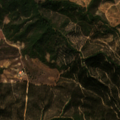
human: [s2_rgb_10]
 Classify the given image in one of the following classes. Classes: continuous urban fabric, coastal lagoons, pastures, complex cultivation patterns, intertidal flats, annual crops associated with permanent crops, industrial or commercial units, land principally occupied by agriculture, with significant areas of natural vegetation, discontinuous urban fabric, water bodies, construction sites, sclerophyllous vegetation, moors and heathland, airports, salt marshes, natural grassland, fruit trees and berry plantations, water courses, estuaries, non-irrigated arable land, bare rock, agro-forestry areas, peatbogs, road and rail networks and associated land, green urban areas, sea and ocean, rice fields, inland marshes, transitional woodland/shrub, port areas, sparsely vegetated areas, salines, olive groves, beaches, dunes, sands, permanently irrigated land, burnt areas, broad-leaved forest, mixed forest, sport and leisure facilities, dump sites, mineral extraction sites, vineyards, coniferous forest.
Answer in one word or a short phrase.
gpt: broad-leaved forest, transitional woodland/shrub